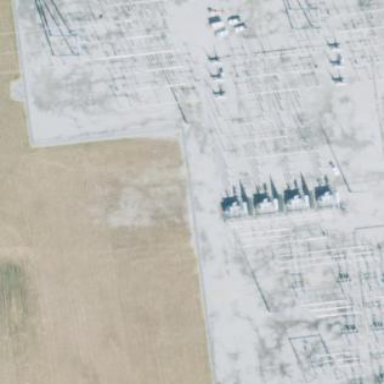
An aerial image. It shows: Power substation with transmission level designation. It is enclosed by fence.